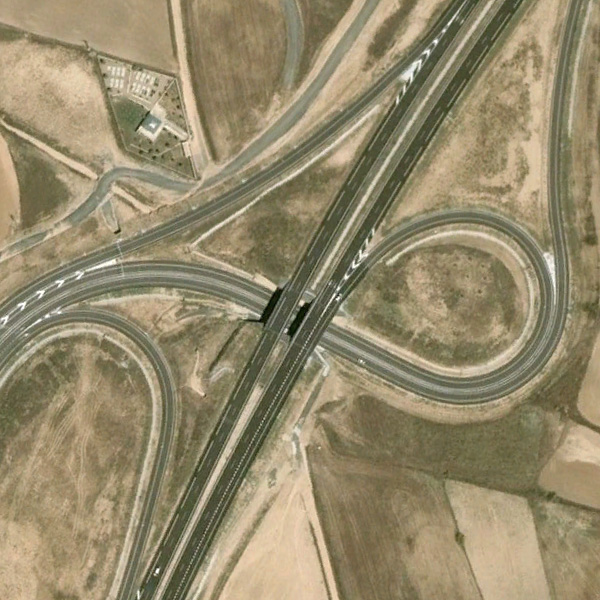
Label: Viaduct